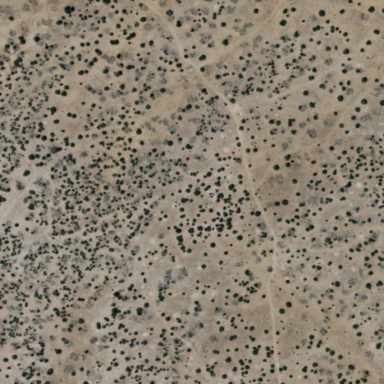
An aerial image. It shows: Patch of scrub vegetation.